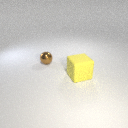
small brown metal sphere behind large yellow rubber cube